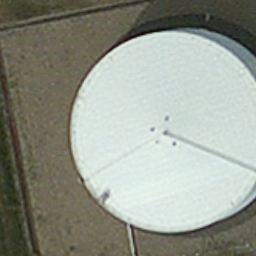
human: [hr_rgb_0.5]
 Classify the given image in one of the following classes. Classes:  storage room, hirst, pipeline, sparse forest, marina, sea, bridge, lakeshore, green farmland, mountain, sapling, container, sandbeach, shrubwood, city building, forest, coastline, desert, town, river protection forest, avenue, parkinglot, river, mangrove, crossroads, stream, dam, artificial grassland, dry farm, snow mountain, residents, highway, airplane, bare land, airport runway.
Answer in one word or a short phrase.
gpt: storage room